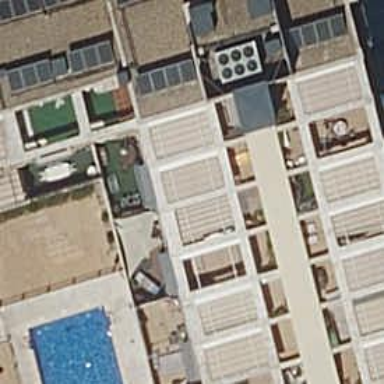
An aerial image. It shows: The image shows part of apartment building.